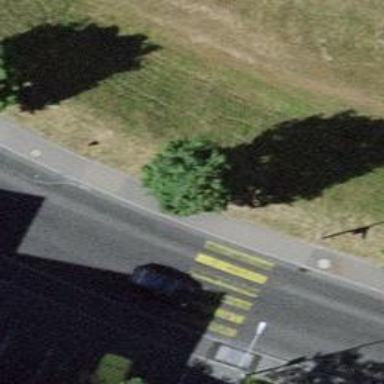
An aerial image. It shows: Kerb serving as barrier.